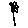
Label: flower